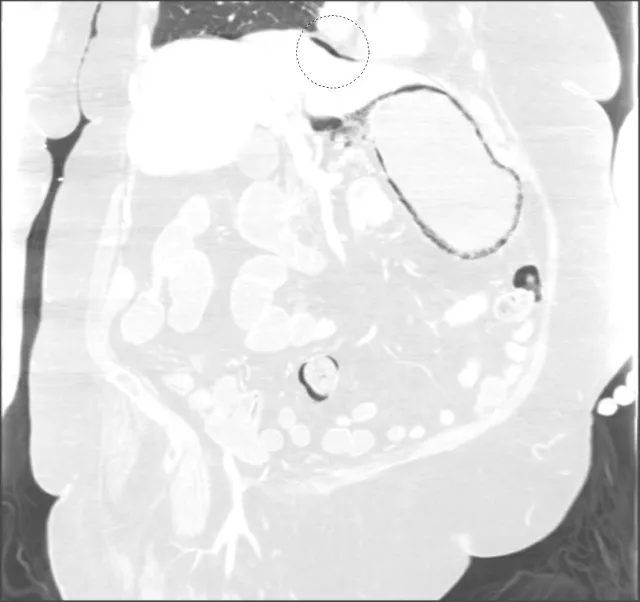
Computed tomography scan of the abdomen (lung window) showing extensive gastric pneumatosis and free intraperitoneal air superior to the liver (circle).
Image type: radiology (ct)